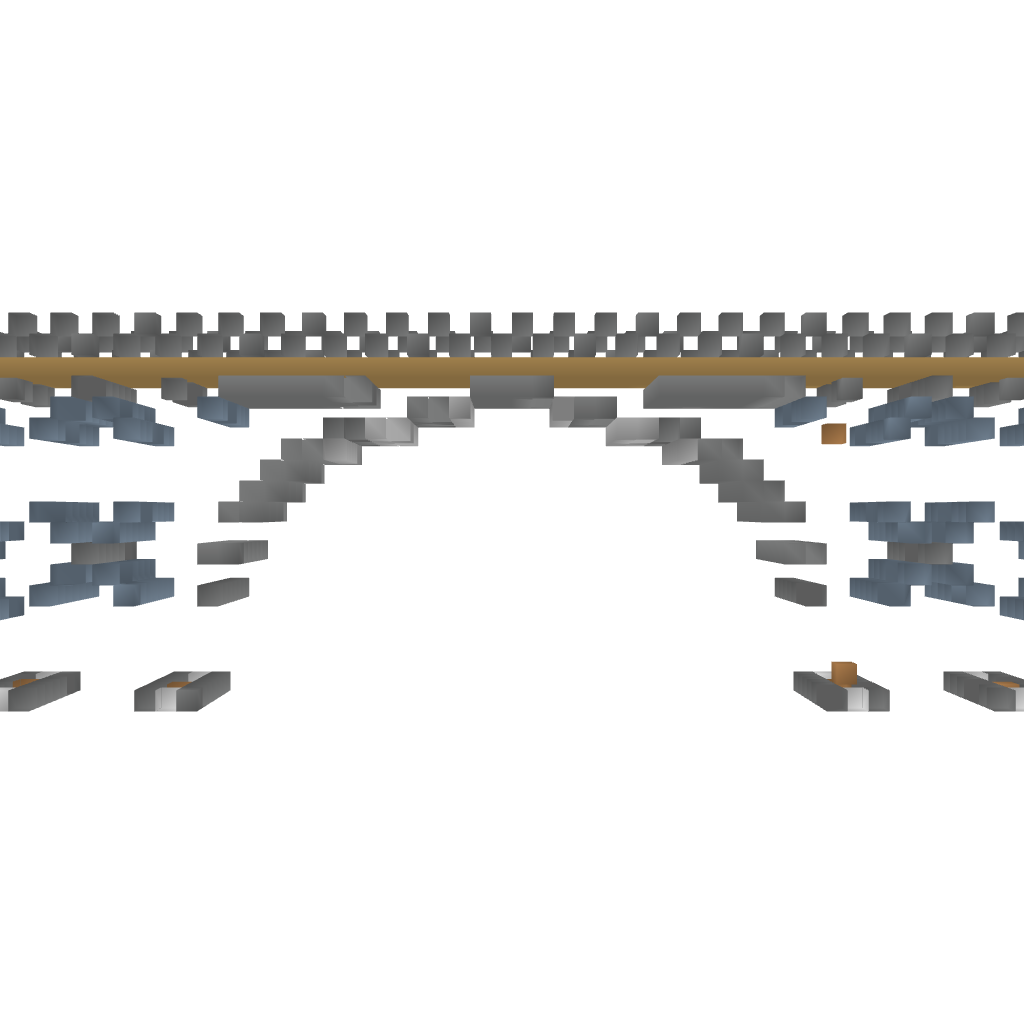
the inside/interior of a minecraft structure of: large stone brick bridge